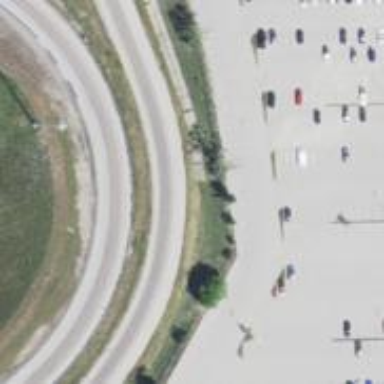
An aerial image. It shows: Trunk link highway.